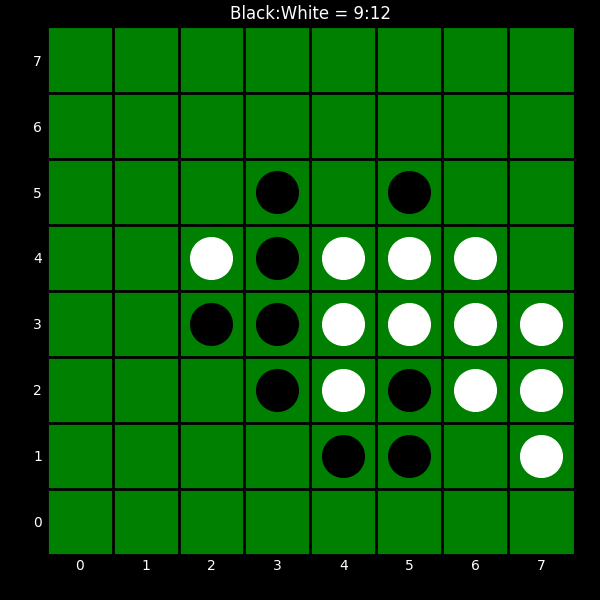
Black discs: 9
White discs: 12